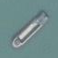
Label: civil